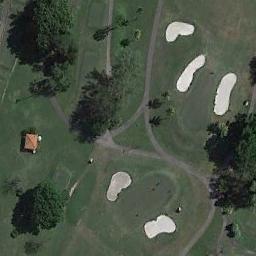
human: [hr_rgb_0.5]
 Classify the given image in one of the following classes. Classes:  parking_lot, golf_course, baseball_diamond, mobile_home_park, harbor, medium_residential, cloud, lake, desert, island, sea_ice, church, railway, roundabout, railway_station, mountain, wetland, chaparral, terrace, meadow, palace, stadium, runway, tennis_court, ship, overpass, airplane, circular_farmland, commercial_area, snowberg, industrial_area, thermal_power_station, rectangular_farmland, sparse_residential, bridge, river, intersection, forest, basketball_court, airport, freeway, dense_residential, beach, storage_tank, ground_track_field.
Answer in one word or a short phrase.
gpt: golf_course